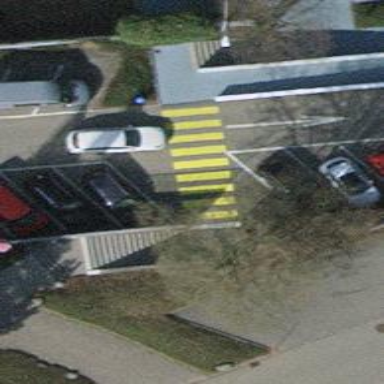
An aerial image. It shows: Set of concrete steps.